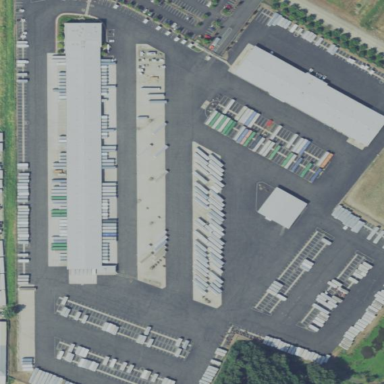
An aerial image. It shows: Post depot situated in industrial area.